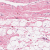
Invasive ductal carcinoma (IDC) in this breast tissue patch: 0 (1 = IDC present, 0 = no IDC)